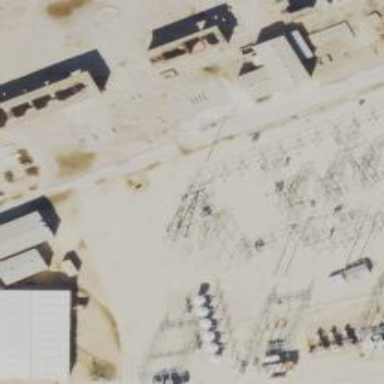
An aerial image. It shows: Switch for power supply.